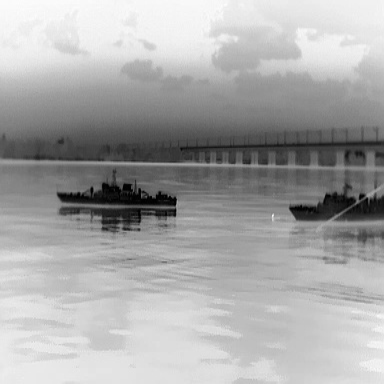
There are two warships in the infrared image.